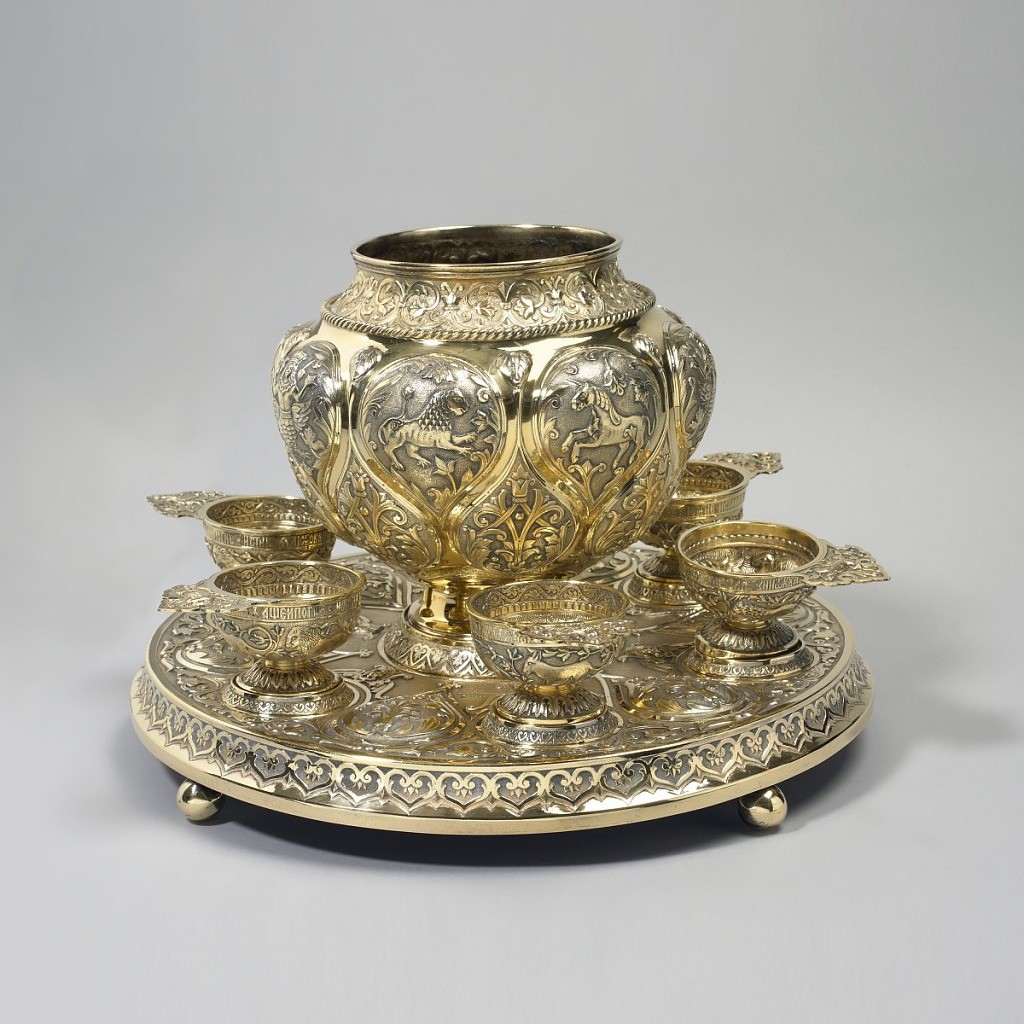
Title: Bratina with Tcharka Cups and Stand
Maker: Ovchinnikov Factory, Russia, 1853 – 1917
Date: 1884
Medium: silver, gold
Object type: bratina, cups, stand
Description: Parcel-gilt silver bratina with stand and six tcharkas, with lobed panels, each with various fantastic creatures .